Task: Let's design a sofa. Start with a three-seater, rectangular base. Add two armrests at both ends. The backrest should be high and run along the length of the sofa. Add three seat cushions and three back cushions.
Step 311:
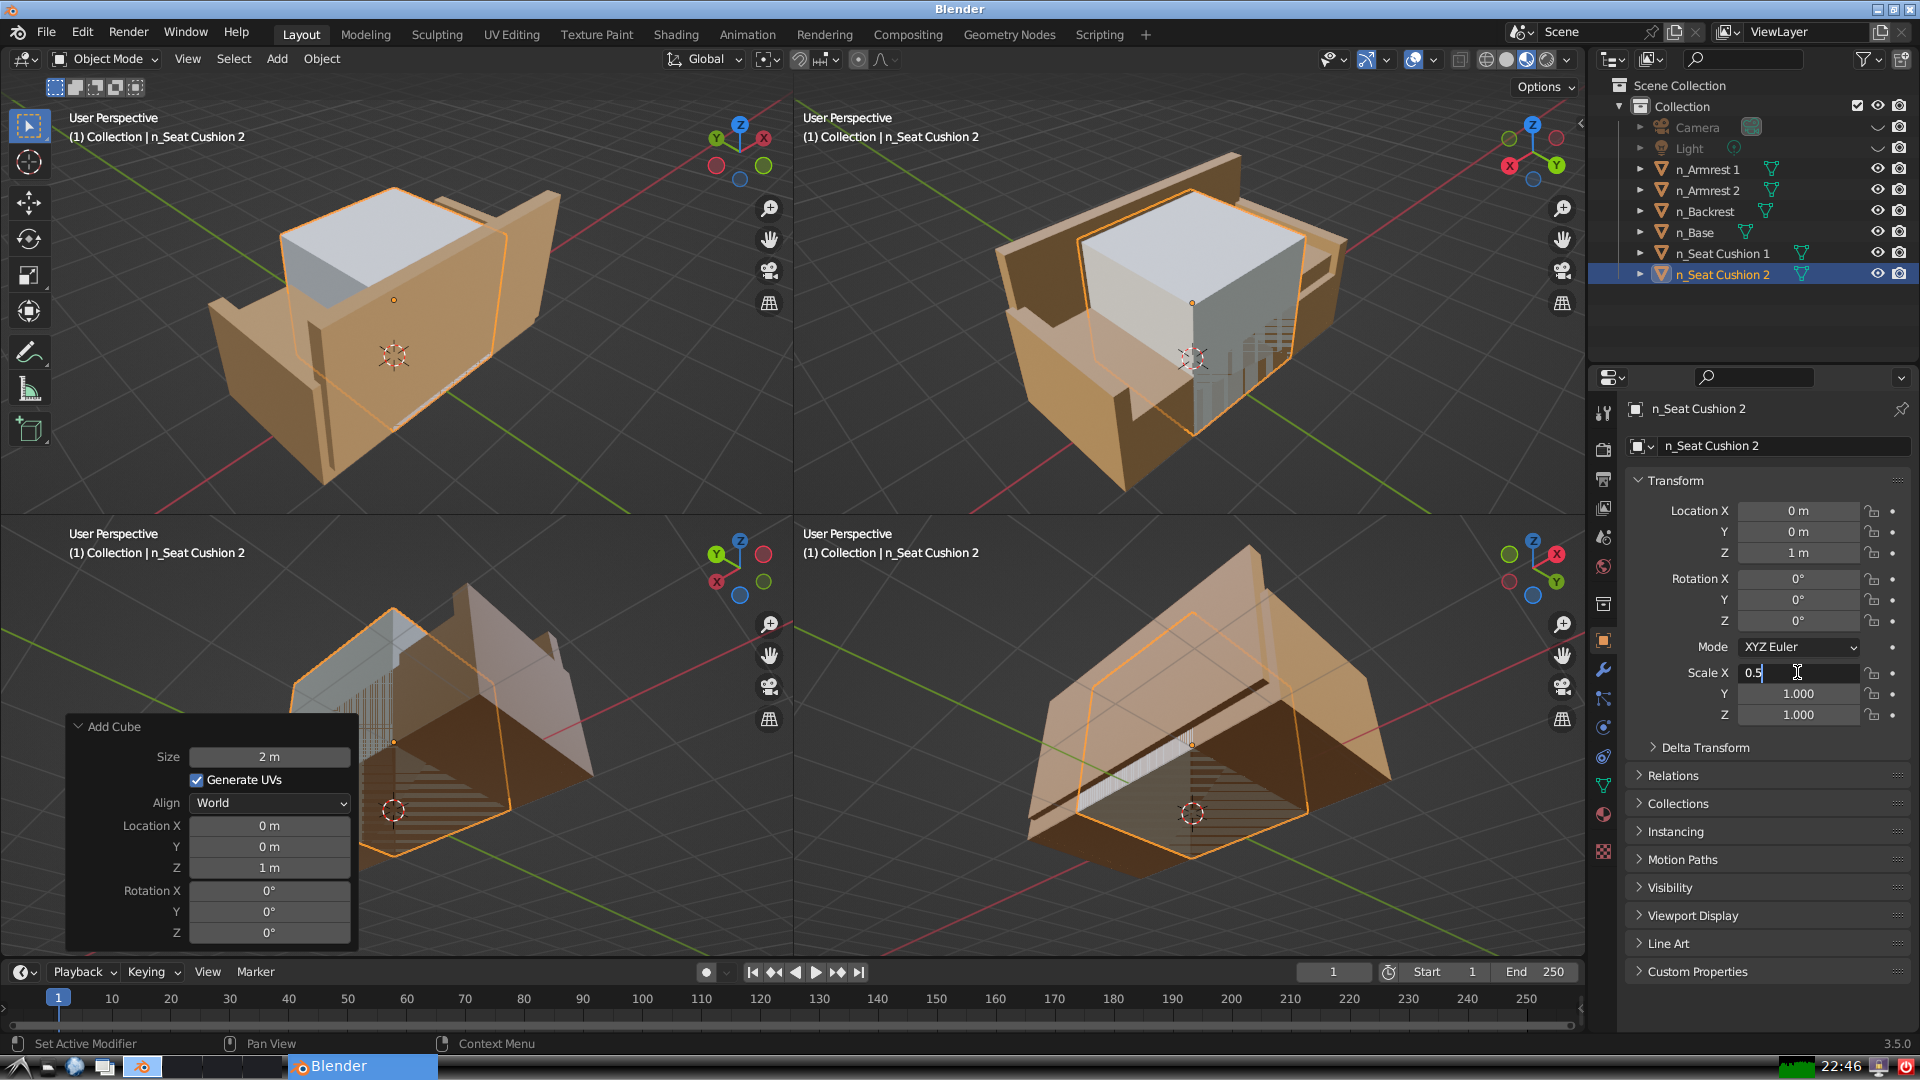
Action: {"key_press": ['Return']}